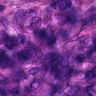
Metastatic tissue present: yes